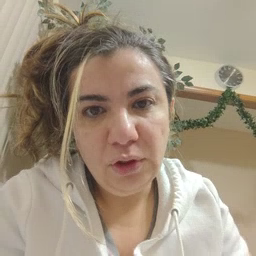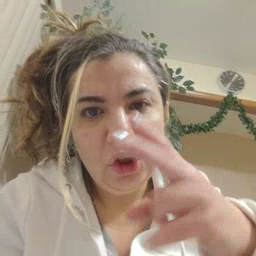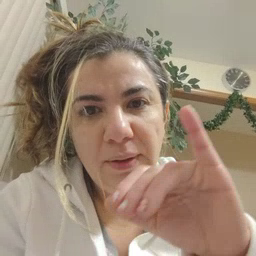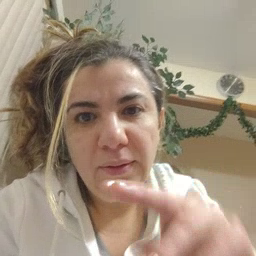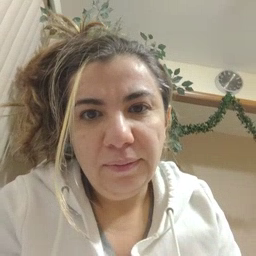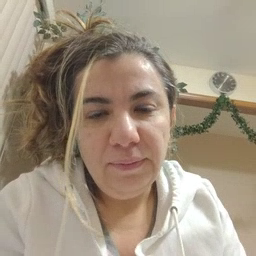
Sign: chin